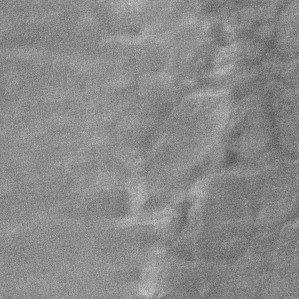
Label: frost